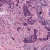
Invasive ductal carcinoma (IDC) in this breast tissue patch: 1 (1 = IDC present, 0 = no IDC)